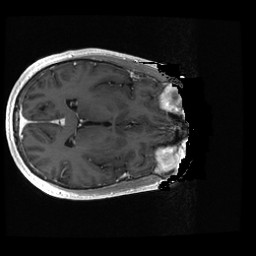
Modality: T1w
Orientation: axial
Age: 53
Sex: male
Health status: ill